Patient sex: M
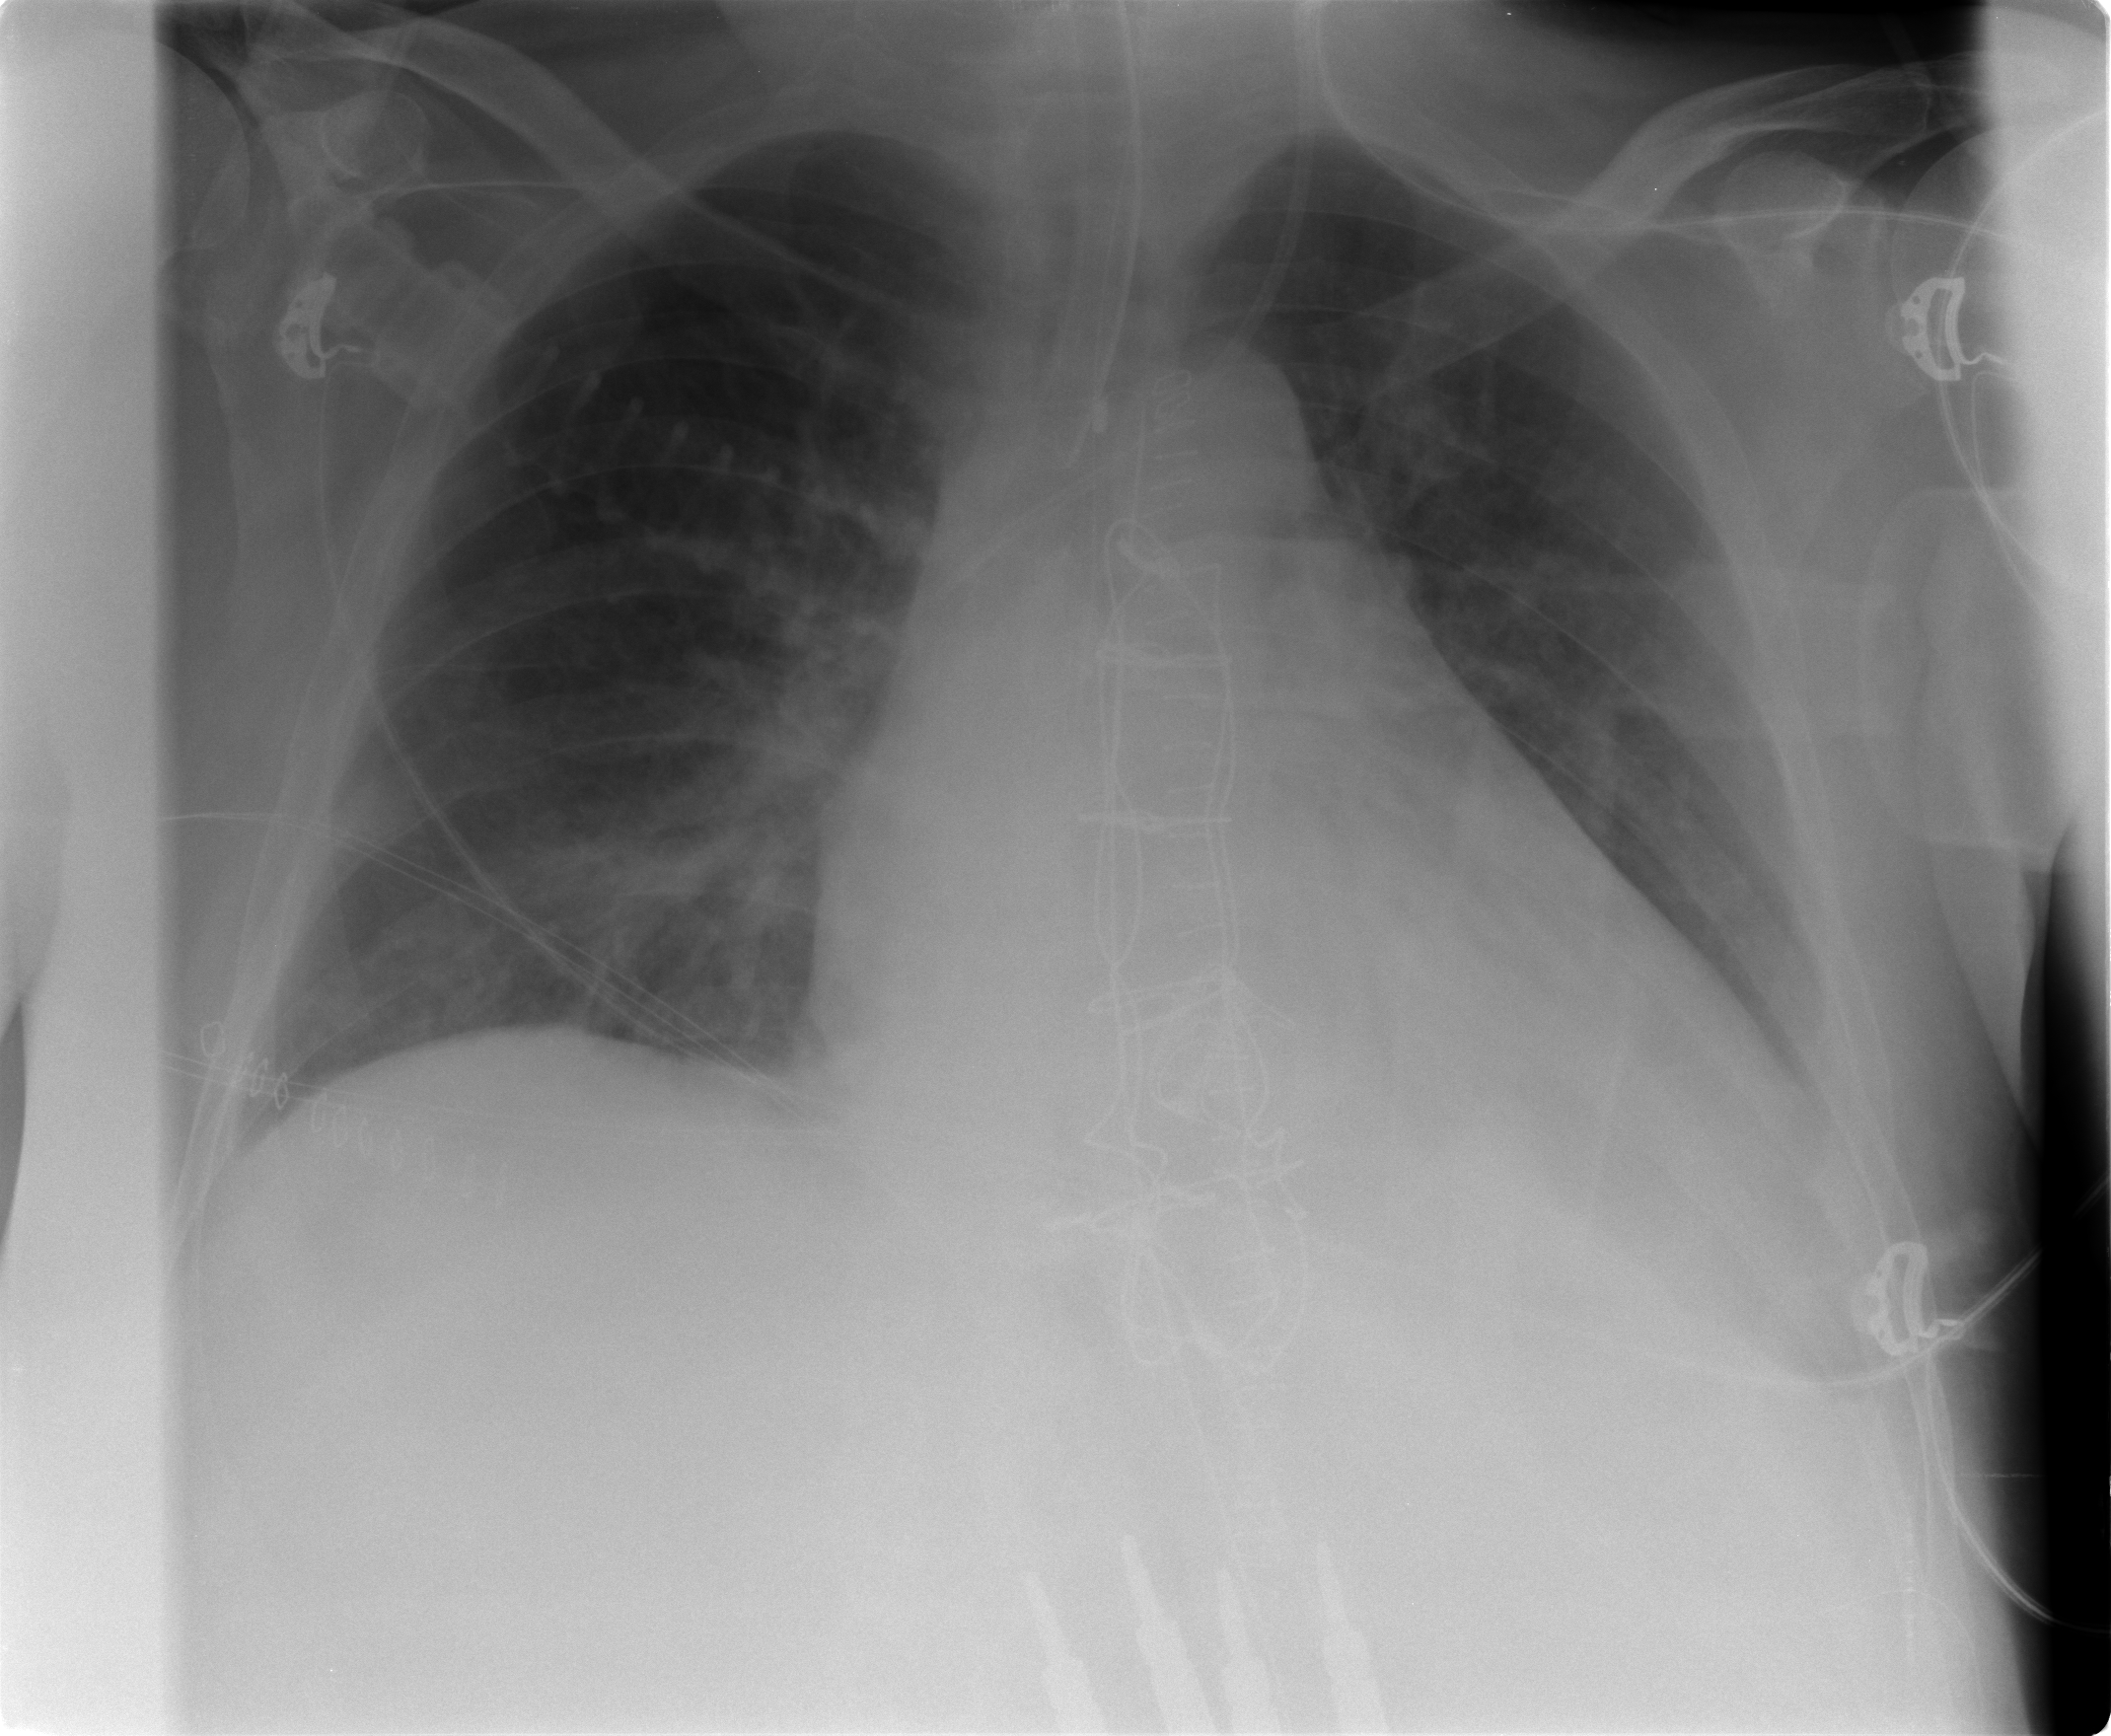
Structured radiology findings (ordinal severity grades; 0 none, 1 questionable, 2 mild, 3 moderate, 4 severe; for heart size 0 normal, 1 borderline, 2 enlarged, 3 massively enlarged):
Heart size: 3
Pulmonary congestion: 2
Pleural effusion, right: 0
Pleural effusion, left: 1
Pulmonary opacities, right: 2
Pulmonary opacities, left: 0
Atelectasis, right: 3
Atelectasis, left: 2